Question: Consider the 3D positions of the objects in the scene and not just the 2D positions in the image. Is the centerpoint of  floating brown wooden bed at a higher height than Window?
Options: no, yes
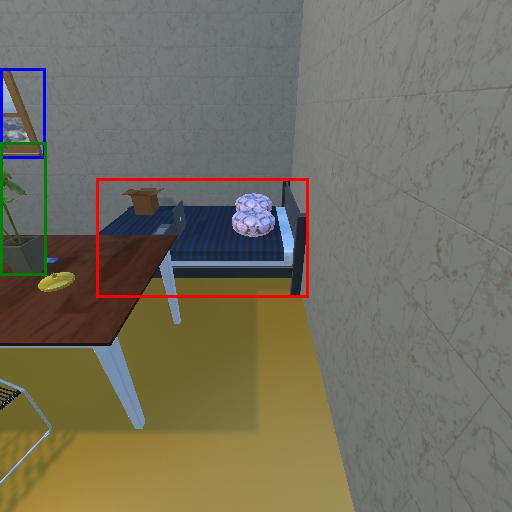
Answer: no